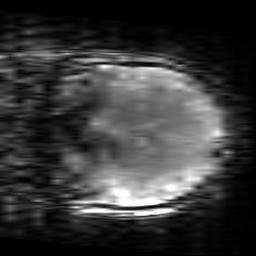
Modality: T2starw
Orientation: coronal
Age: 22
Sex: female
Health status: healthy
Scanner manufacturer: siemens
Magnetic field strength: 3 T
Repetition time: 0.7 s
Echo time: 0.02 s